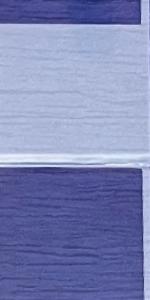
Label: Empty